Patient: sex M, age 42
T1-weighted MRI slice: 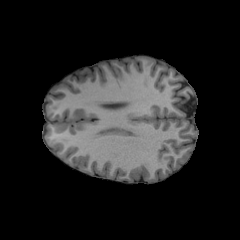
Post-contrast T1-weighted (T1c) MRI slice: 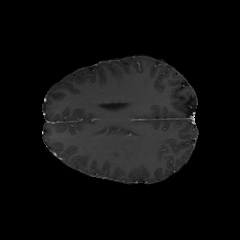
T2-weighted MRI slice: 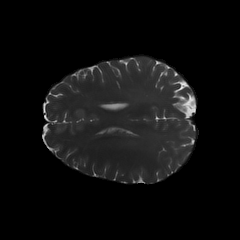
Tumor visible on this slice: no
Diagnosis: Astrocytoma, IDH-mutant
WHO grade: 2